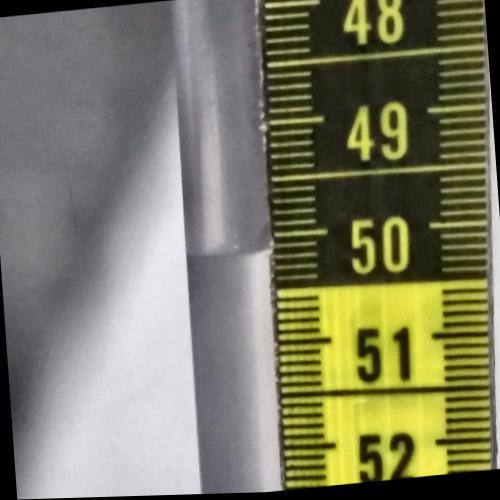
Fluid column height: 50.1 cm